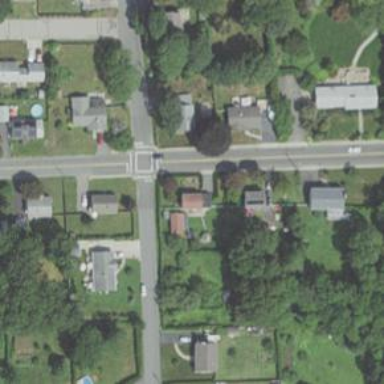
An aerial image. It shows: Road with stop sign.